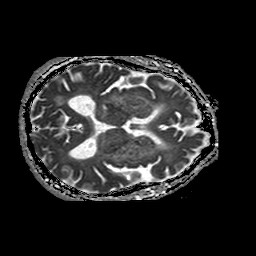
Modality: ADC
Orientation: axial
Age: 75
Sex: male
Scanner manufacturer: philips
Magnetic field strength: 1.5 T
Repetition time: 4.038 s
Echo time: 0.09904 s